Interaction volume radius: 10 \u00c5
Interaction volume height: 40 \u00c5
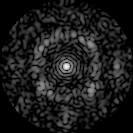
Disorder parameter: 0.681